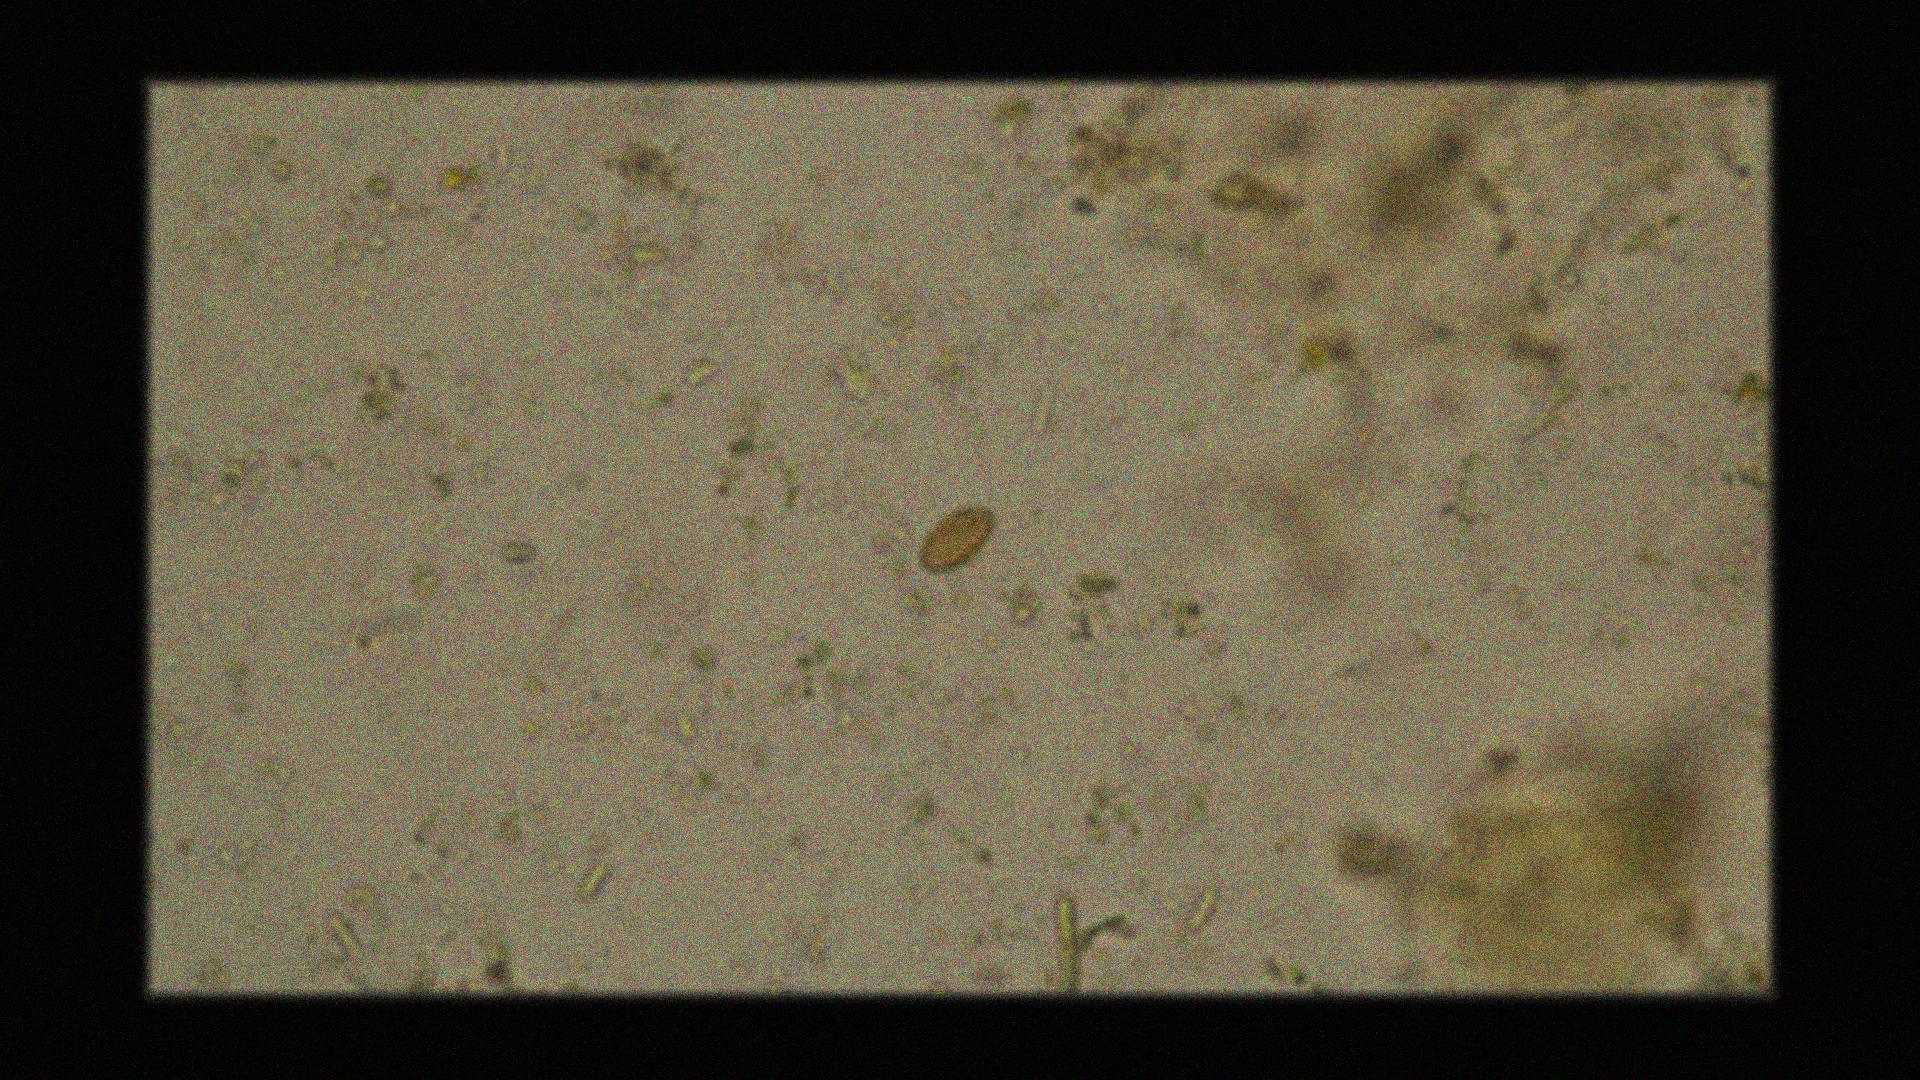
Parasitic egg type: Opisthorchis viverrine